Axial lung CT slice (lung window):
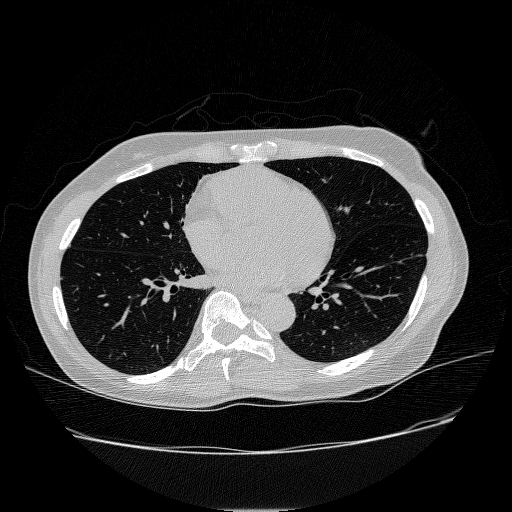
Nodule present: no